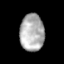
Tissue: skin
Cell type: Epithelial cells
Senescence score: 0.9098
Nuclear area (px): 883
Mean DAPI intensity: 175.822